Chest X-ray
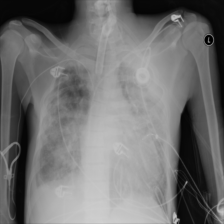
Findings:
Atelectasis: negative
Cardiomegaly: negative
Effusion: negative
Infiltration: positive
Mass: negative
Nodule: negative
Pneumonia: negative
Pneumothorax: negative
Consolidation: negative
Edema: negative
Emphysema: negative
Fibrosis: negative
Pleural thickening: positive
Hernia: negative